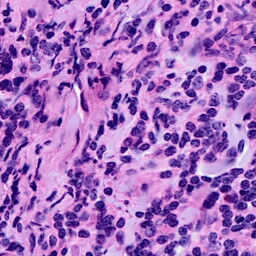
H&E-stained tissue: Breast